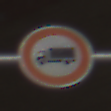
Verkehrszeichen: VerbotFuerKraftfahrzeugeUeberDreiKommaFuenfTonnen
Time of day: Midday
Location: Roofed (Special)
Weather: Overcast
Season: NotSpecified
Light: Natural